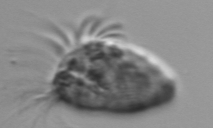
Label: Strombidium_morphotype1